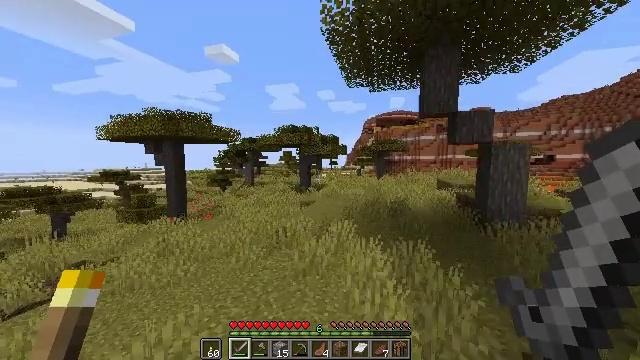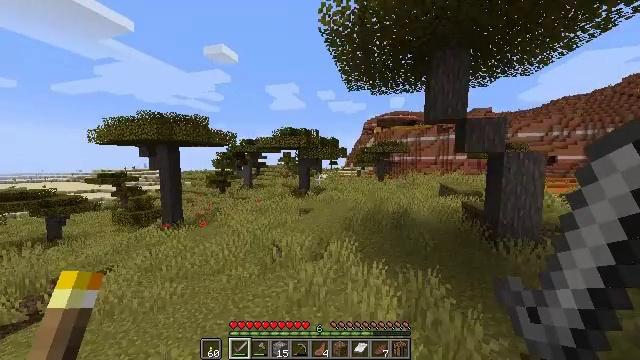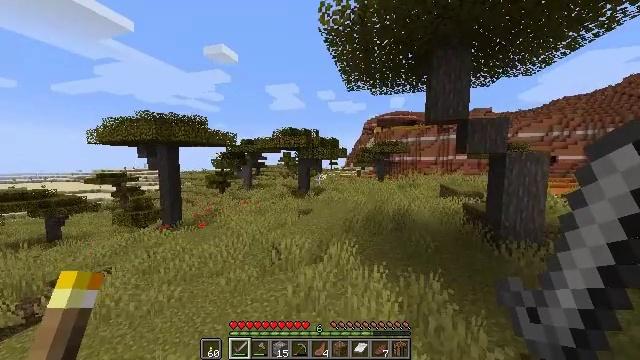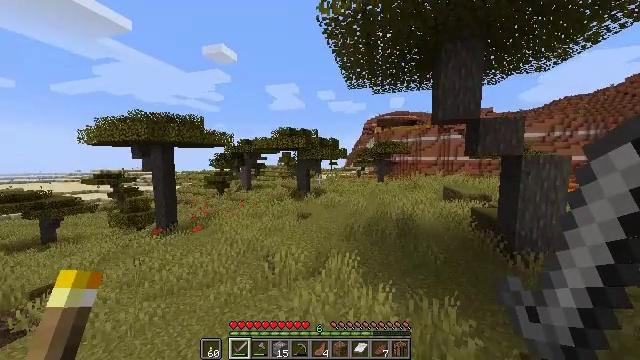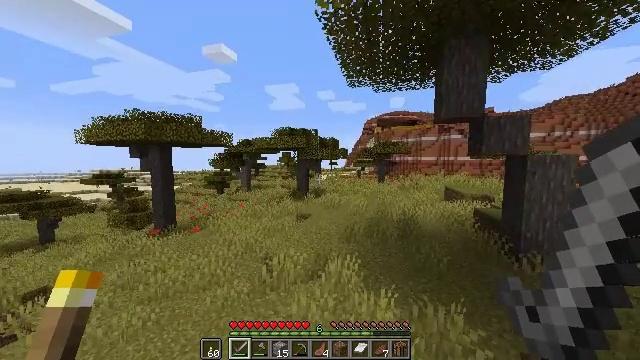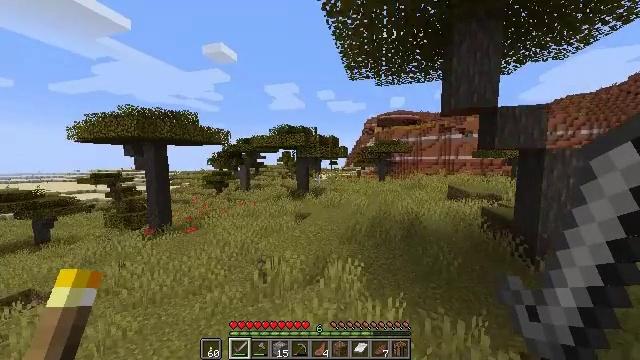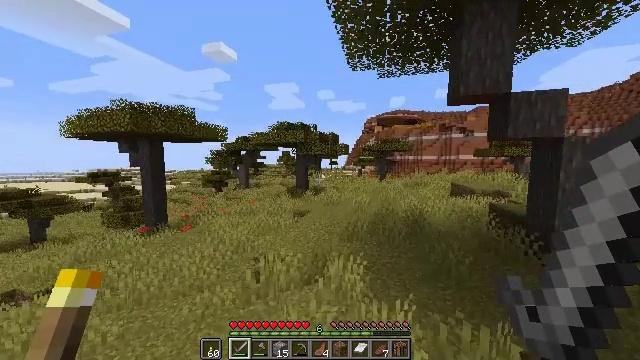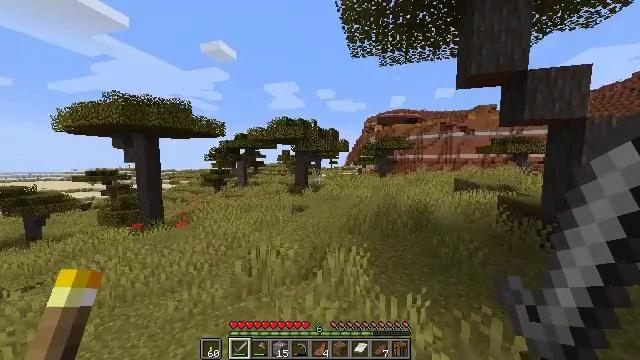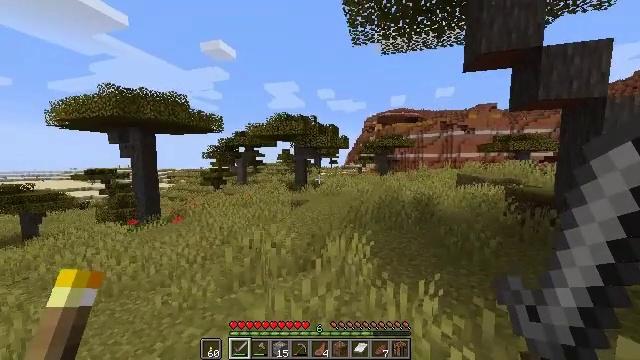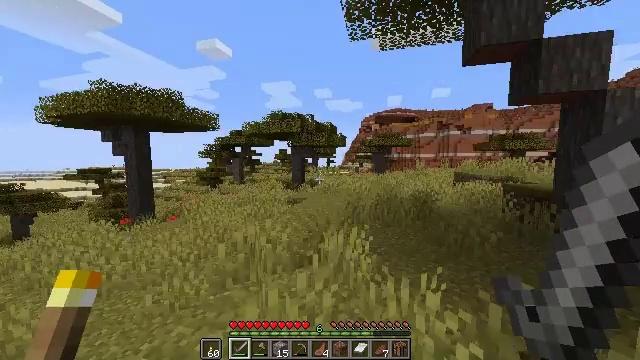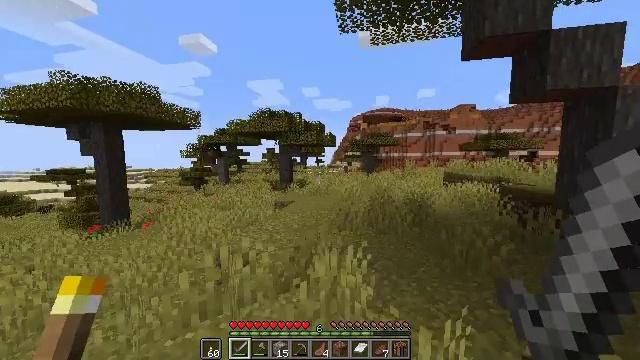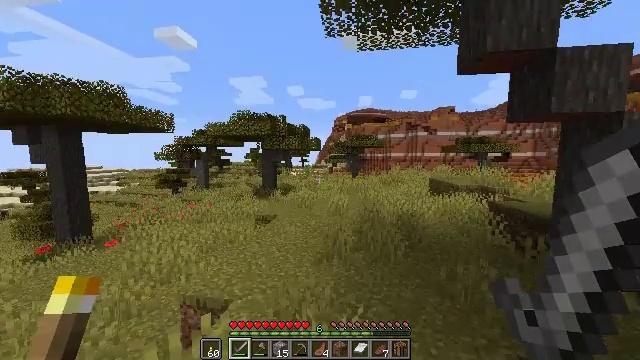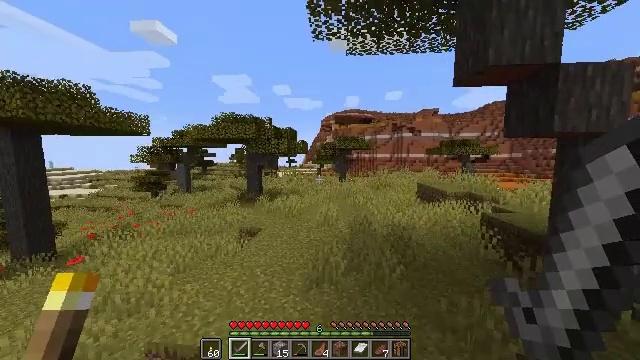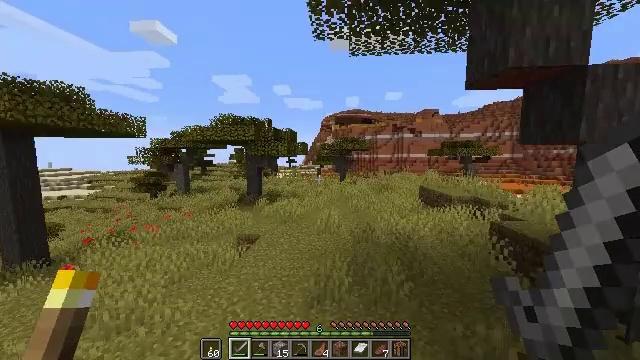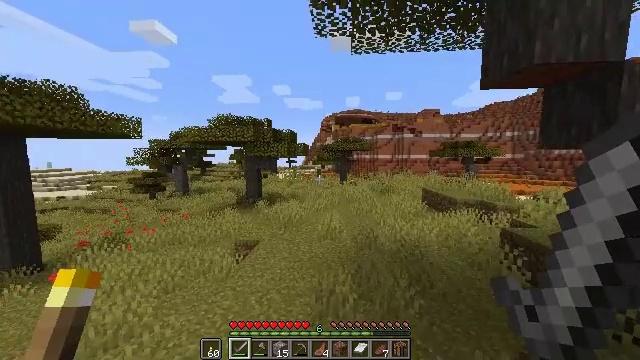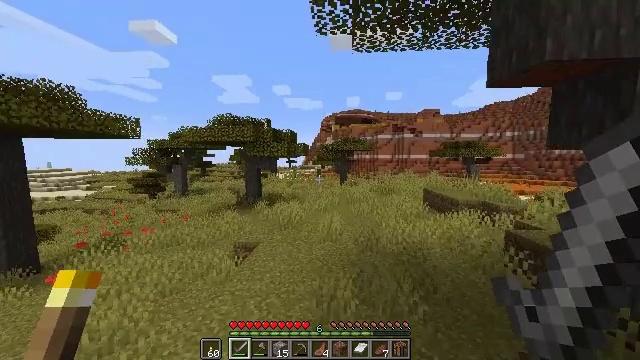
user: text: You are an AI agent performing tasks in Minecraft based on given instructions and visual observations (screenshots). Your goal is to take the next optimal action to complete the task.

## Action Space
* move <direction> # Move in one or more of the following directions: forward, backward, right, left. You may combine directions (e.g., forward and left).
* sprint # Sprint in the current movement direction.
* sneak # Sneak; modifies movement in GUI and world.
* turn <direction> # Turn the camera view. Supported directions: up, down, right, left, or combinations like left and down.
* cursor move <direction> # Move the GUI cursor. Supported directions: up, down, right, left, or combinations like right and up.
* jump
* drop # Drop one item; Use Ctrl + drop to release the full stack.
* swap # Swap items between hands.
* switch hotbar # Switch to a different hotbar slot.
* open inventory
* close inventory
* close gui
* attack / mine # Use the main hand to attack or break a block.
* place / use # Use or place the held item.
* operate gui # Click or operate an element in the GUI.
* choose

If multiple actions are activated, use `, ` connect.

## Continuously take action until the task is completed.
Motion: motion action
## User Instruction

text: Mine sand by the water.
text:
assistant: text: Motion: move forward, sprint, jump
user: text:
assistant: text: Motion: move forward, sprint, jump
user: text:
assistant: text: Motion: move forward, sprint, jump
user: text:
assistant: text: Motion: move forward, sprint, jump
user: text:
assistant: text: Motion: move forward, sprint, jump
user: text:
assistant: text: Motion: move forward, sprint, jump
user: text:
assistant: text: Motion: move forward, sprint, jump
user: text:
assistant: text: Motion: move forward, sprint, jump
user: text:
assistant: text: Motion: move forward, sprint, jump
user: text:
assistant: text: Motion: move forward, sprint, turn right, jump
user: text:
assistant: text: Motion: move forward, sprint, turn right, jump
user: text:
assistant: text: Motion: move forward, sprint, turn right, jump
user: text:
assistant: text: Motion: move forward, sprint, jump
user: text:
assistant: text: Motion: move forward, sprint, jump
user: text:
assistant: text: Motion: move forward, sprint, jump
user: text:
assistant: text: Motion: move forward, sprint, jump
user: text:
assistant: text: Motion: move forward, sprint, jump
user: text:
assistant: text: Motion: move forward, sprint, turn right, jump
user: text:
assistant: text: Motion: move forward, sprint, jump
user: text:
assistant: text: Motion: move forward, sprint, jump
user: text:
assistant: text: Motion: move forward, sprint, jump
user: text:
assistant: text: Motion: move forward, sprint, jump
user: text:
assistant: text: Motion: move forward, sprint, turn right, jump
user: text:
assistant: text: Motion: move forward, sprint, turn right, jump
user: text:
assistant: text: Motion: move forward, sprint, turn right, jump
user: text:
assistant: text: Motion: move forward, sprint, turn right, jump
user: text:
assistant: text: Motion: move forward, sprint, turn right, jump
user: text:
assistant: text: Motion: move forward, sprint, jump
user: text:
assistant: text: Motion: move forward, sprint, turn right, jump
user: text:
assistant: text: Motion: move forward, sprint, jump